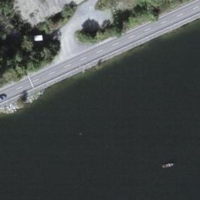
EUNIS habitat code: 14
Species observed at this site:
Vincetoxicum hirundinaria